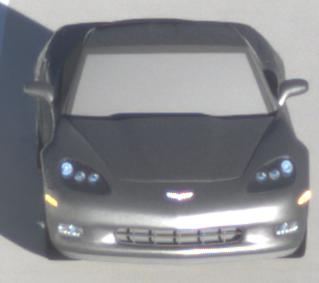
Make: Chevrolet
Model: Corvette Coupé
Detailed model: Corvette (C6) Coupé
Model produced from: 2005/02
Model produced until: 2008/03
Doors: 3
Color: gray
Road condition: dry road
Daytime: sunrise or sunset
Contrast: high contrast